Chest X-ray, AP view. Patient: 9 years old, sex M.
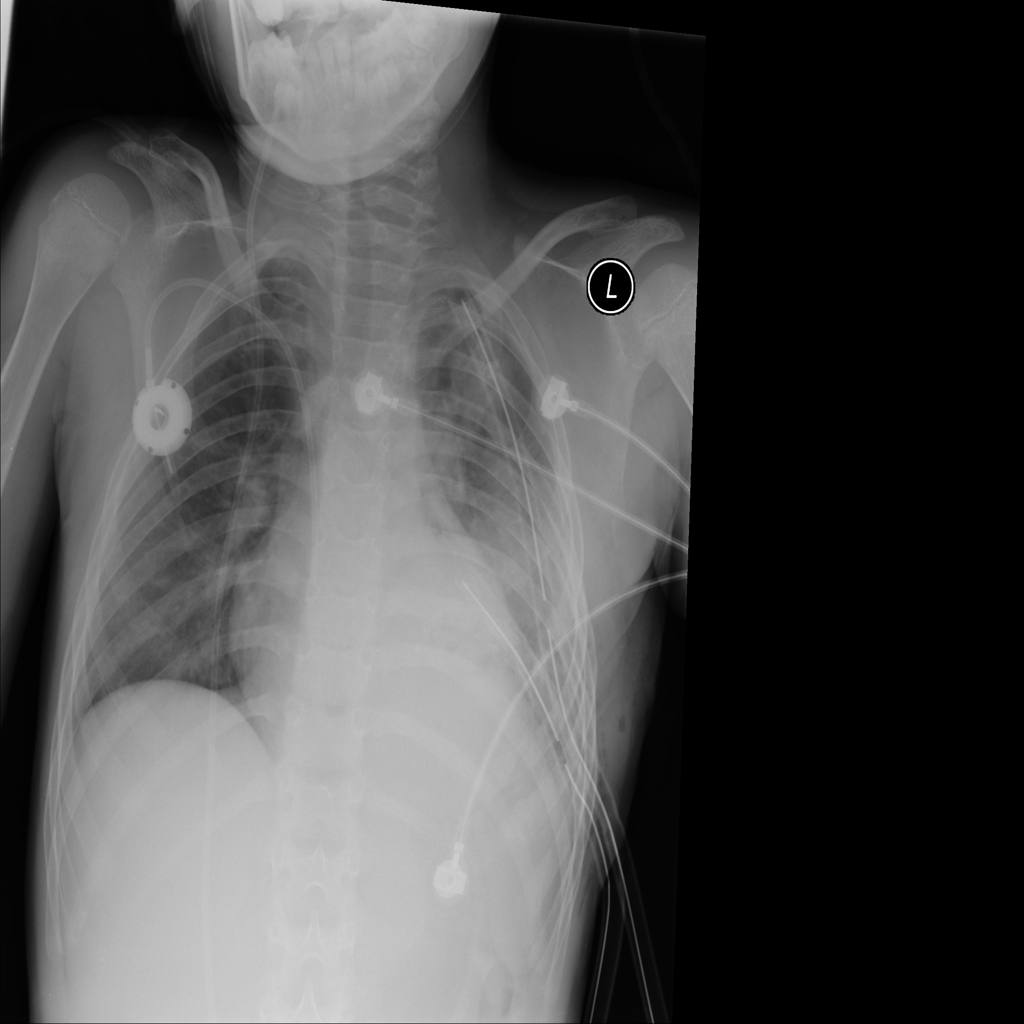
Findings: No Finding